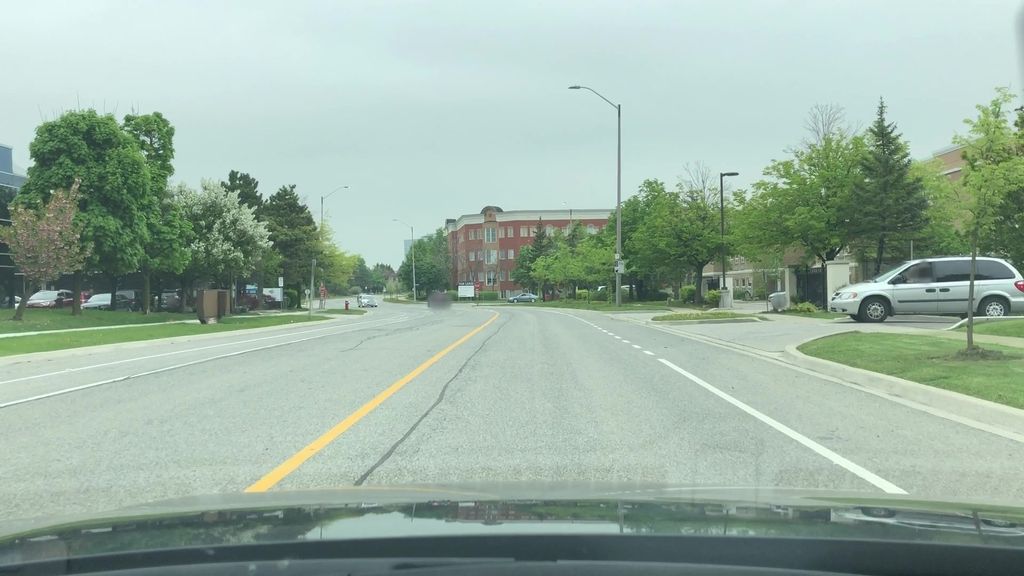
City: toronto